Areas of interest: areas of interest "Chinese Academy of Social Sciences Modern China Institute"
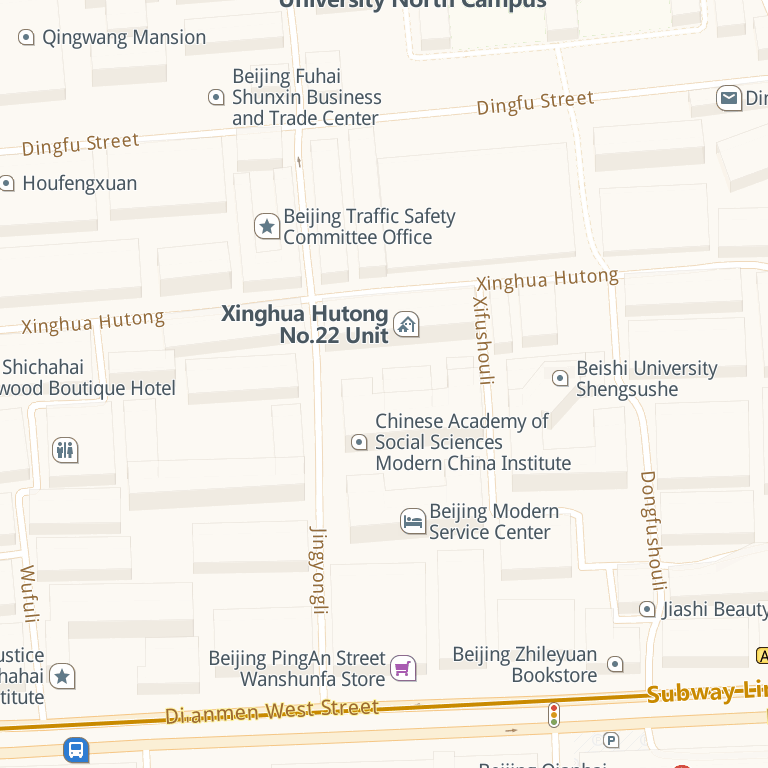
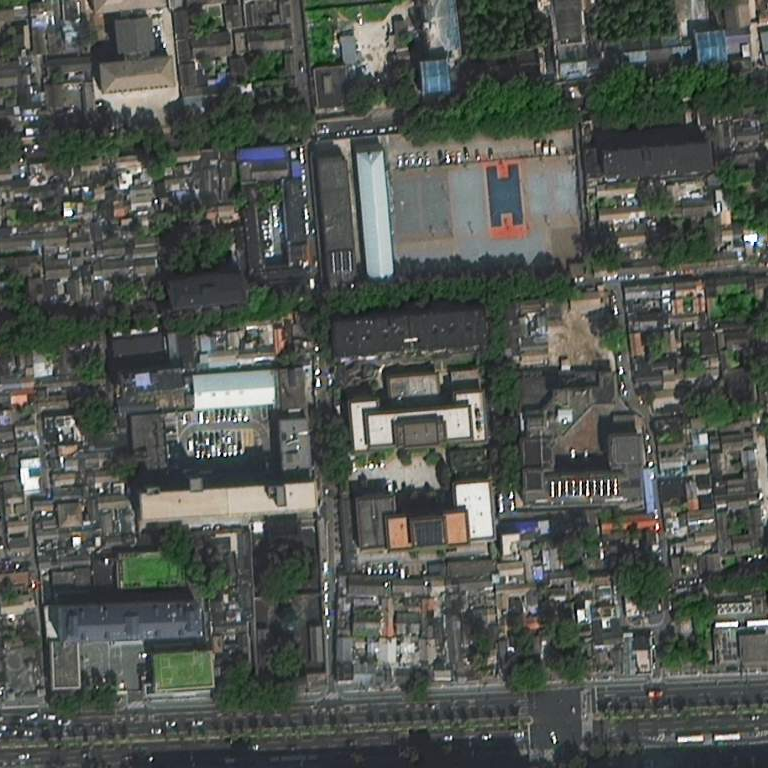